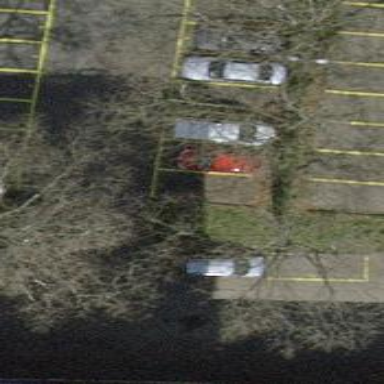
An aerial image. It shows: Car sharing facility.